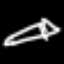
Label: pencil